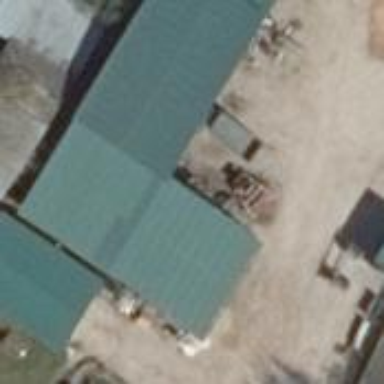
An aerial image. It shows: Part of building.